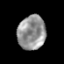
Tissue: prostate
Cell type: T cells
Senescence score: 0.347
Nuclear area (px): 931
Mean DAPI intensity: 149.052